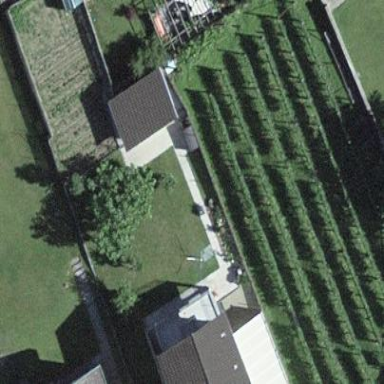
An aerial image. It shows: Vineyard.